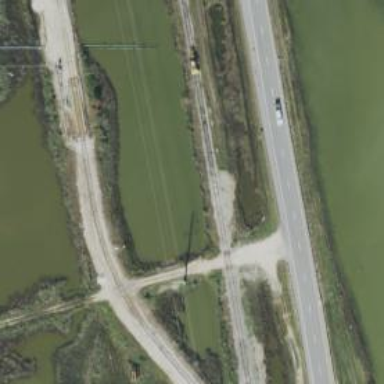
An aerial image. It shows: Abandoned railway.